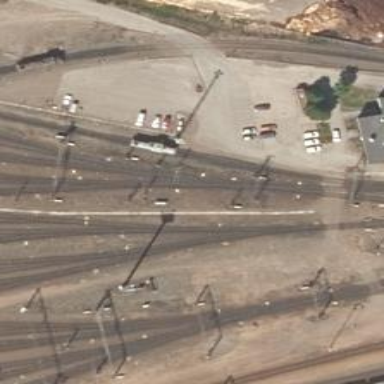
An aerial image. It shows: Railway yard used for servicing trains.